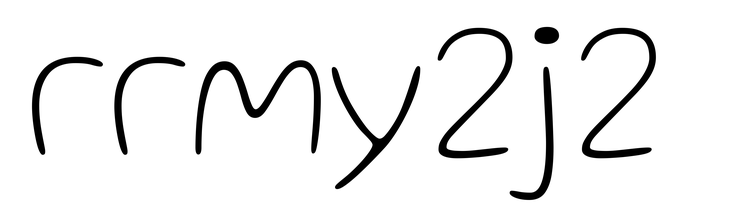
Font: Gluten_Thin